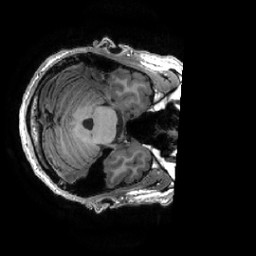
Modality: T1w
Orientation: axial
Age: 26
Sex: male
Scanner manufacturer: ge
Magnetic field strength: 3 T
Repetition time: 0.0073 s
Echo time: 0.003 s